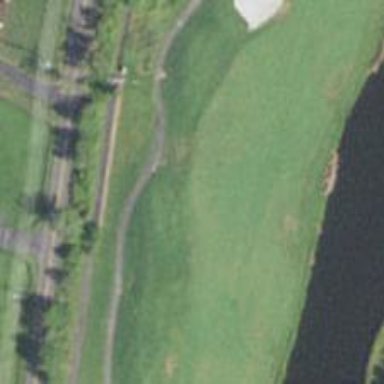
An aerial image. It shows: View of golf hole.